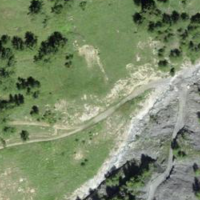
EUNIS habitat code: 23
Species observed at this site:
Euphorbia cyparissias
Neotinea ustulata